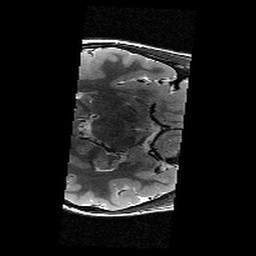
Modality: T2w
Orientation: axial
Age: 11
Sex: female
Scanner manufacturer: siemens
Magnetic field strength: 3 T
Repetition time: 9.23 s
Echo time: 0.067 s